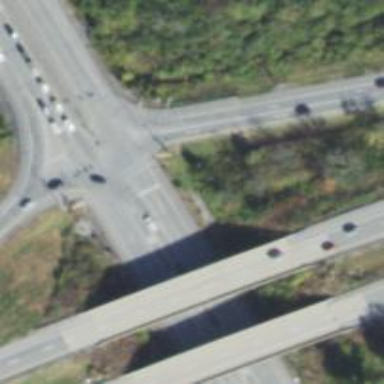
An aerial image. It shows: This image shows trunk highway that functions as expressway.